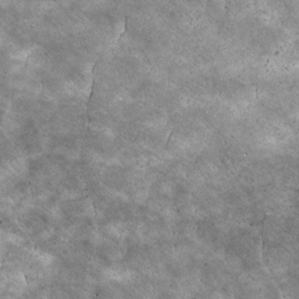
Label: non_frost